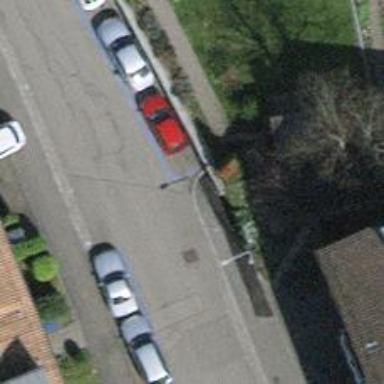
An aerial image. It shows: Raised kerb.